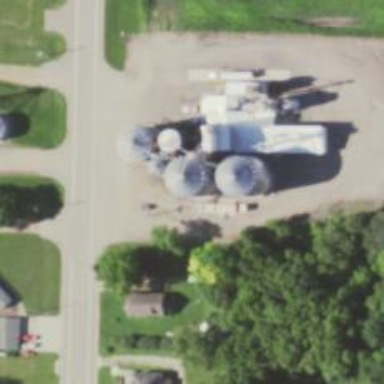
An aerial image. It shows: Silo.